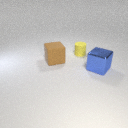
small yellow rubber cylinder behind large brown rubber cube